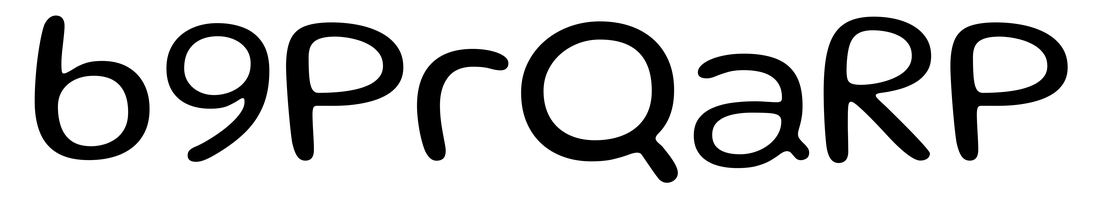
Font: Gluten_Light